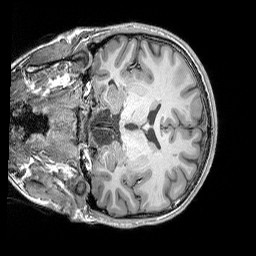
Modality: T1w
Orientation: coronal
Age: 20
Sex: male
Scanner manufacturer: siemens
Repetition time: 2.25 s
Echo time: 0.00302 s